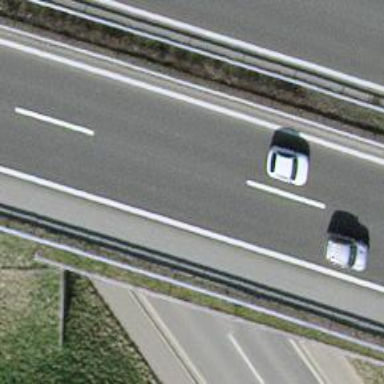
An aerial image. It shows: Motorway bridge.